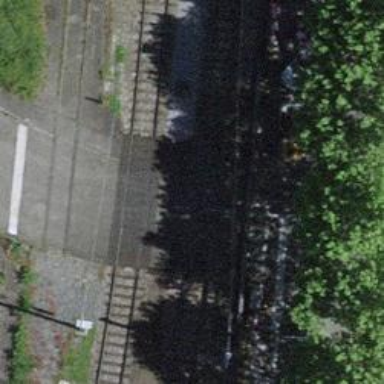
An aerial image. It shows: Level crossing along the railway.